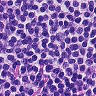
Metastatic tissue present: no